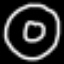
Label: donut